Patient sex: M
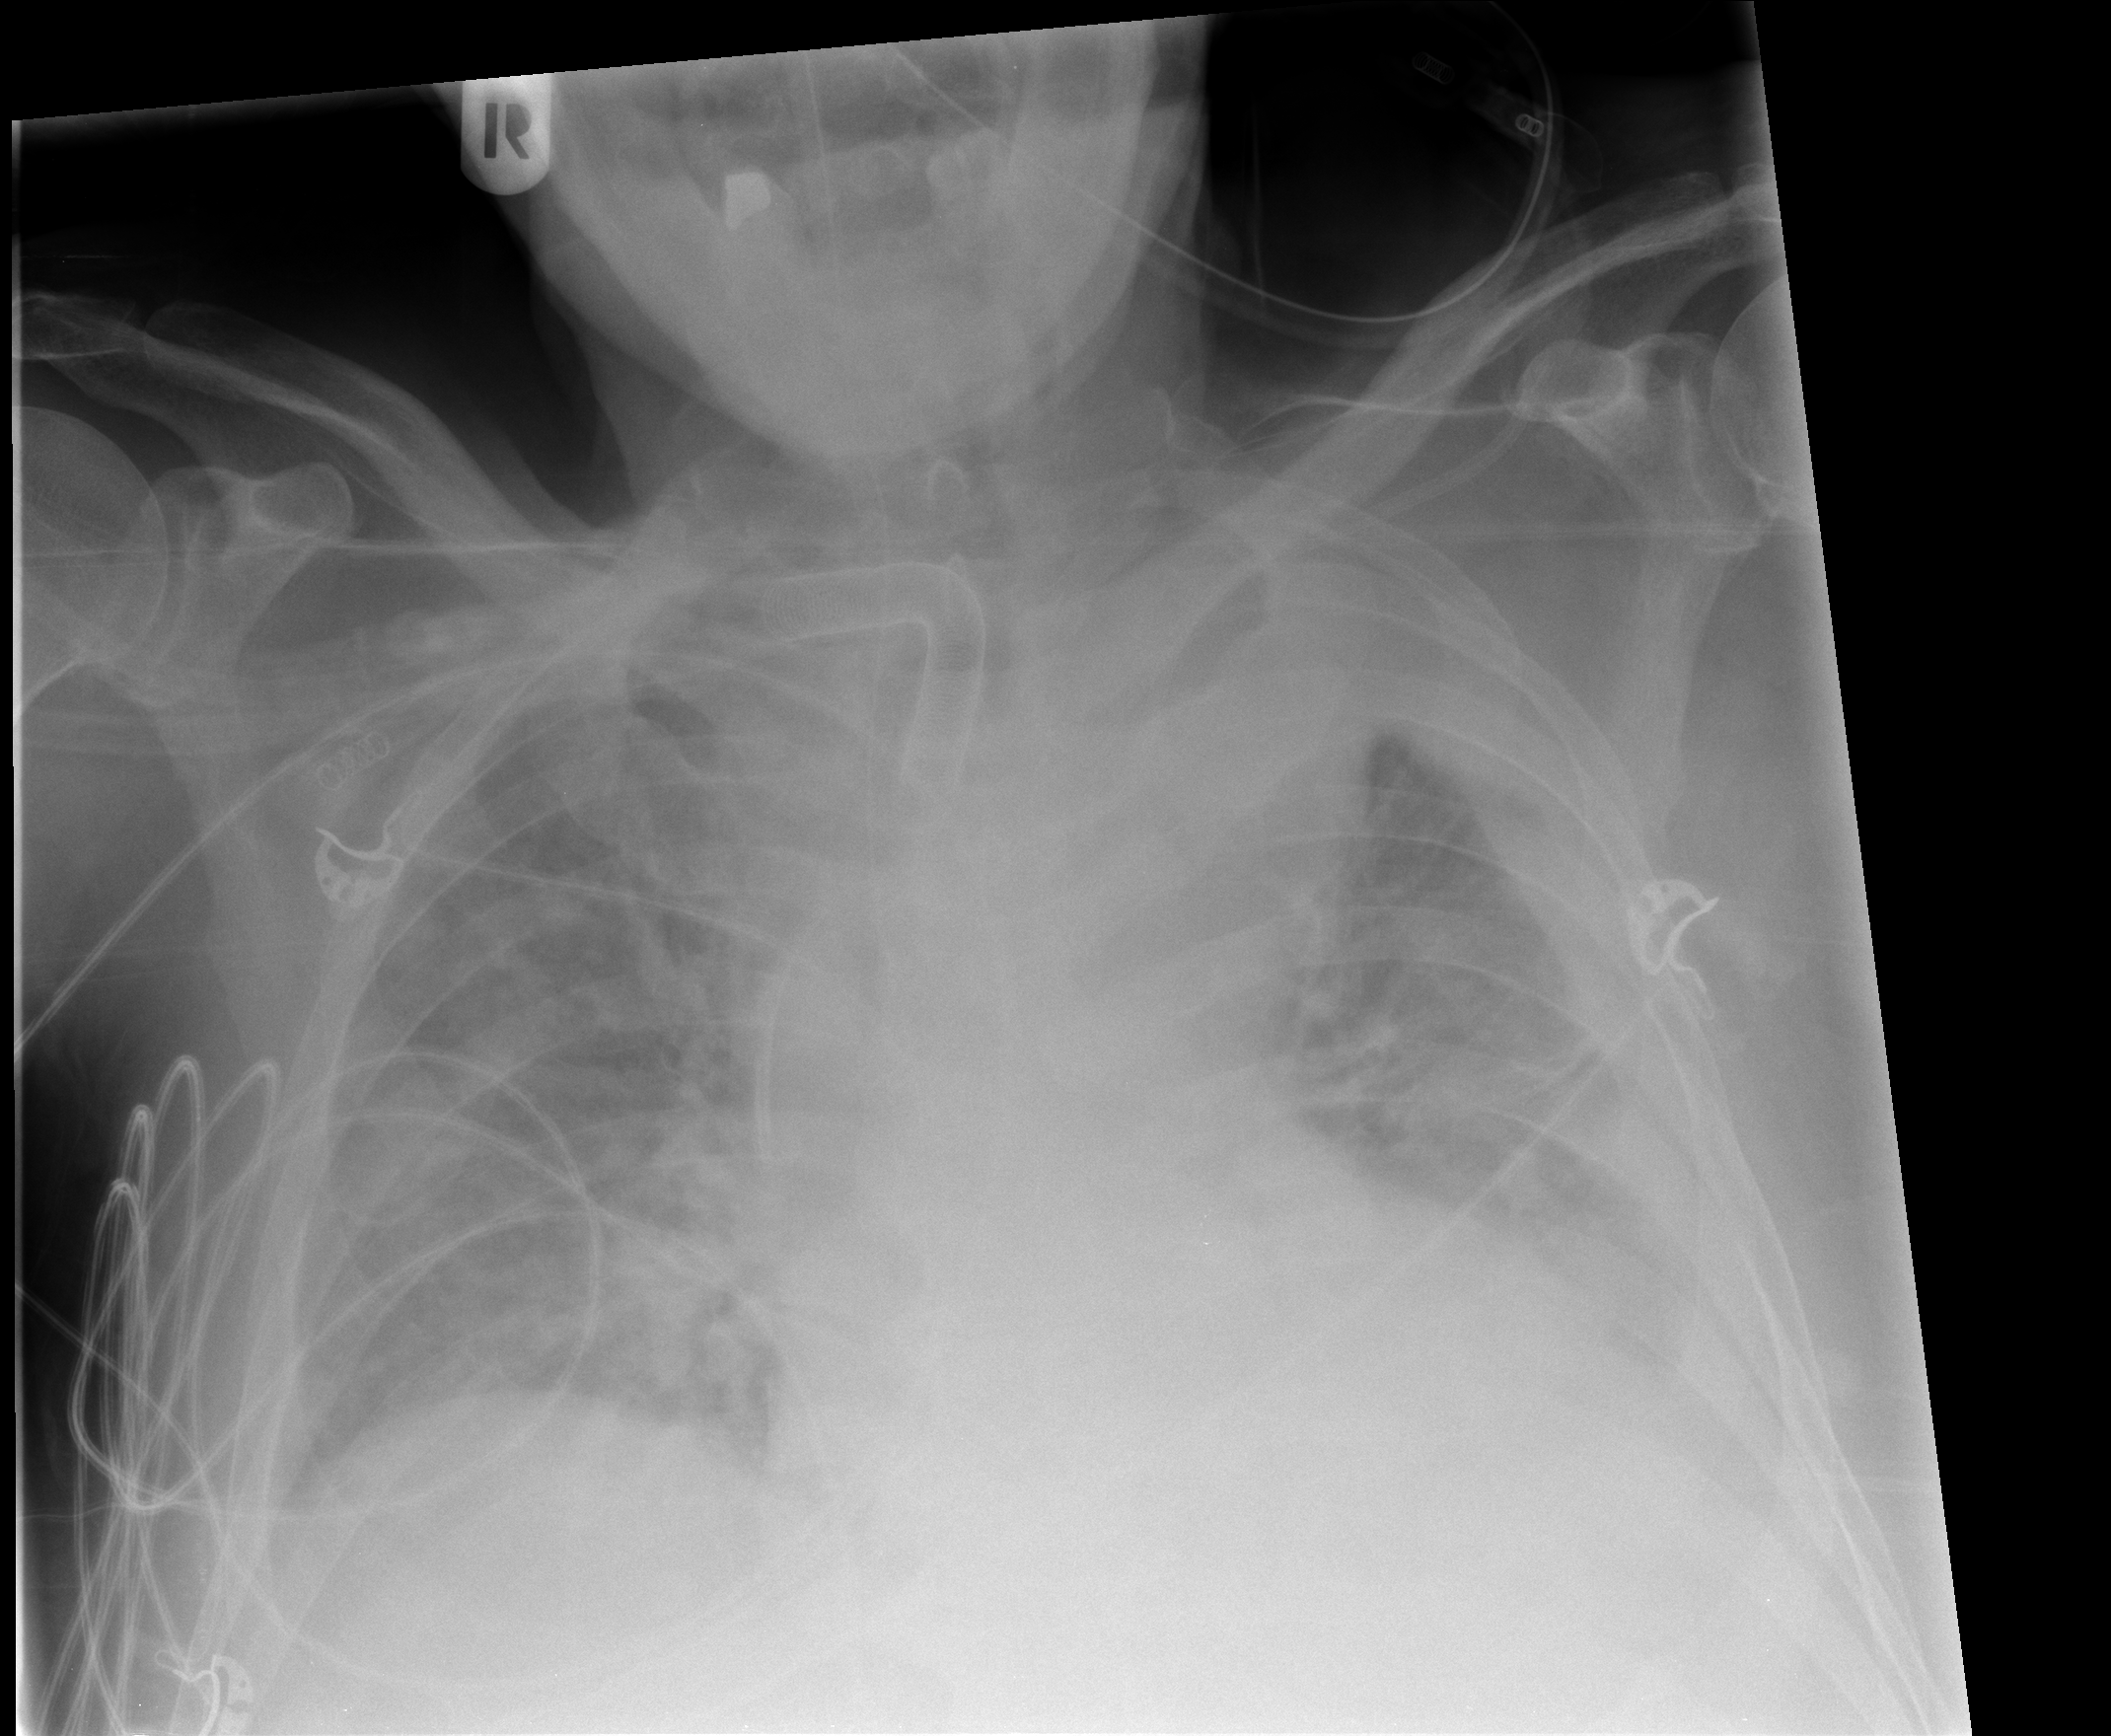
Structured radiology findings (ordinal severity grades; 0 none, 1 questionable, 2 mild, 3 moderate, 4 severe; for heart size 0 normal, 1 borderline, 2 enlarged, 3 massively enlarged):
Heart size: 2
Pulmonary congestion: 2
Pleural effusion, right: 2
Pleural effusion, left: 3
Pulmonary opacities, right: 3
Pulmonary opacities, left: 3
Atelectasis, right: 2
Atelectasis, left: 4